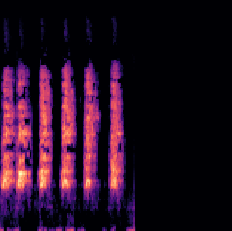
Sound class: Dog